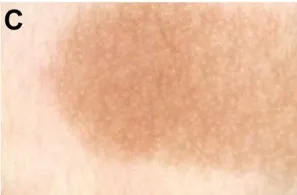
Dermoscopy pictures. (C) The dermoscopy picture of the third proband.
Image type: medical_photograph (skin_photograph)